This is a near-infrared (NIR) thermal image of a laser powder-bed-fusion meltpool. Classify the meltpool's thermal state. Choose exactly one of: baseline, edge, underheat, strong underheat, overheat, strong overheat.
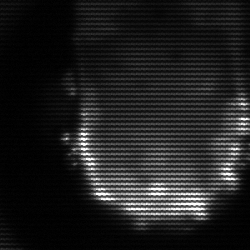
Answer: baseline